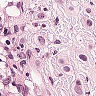
Metastatic tissue present: yes